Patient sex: M
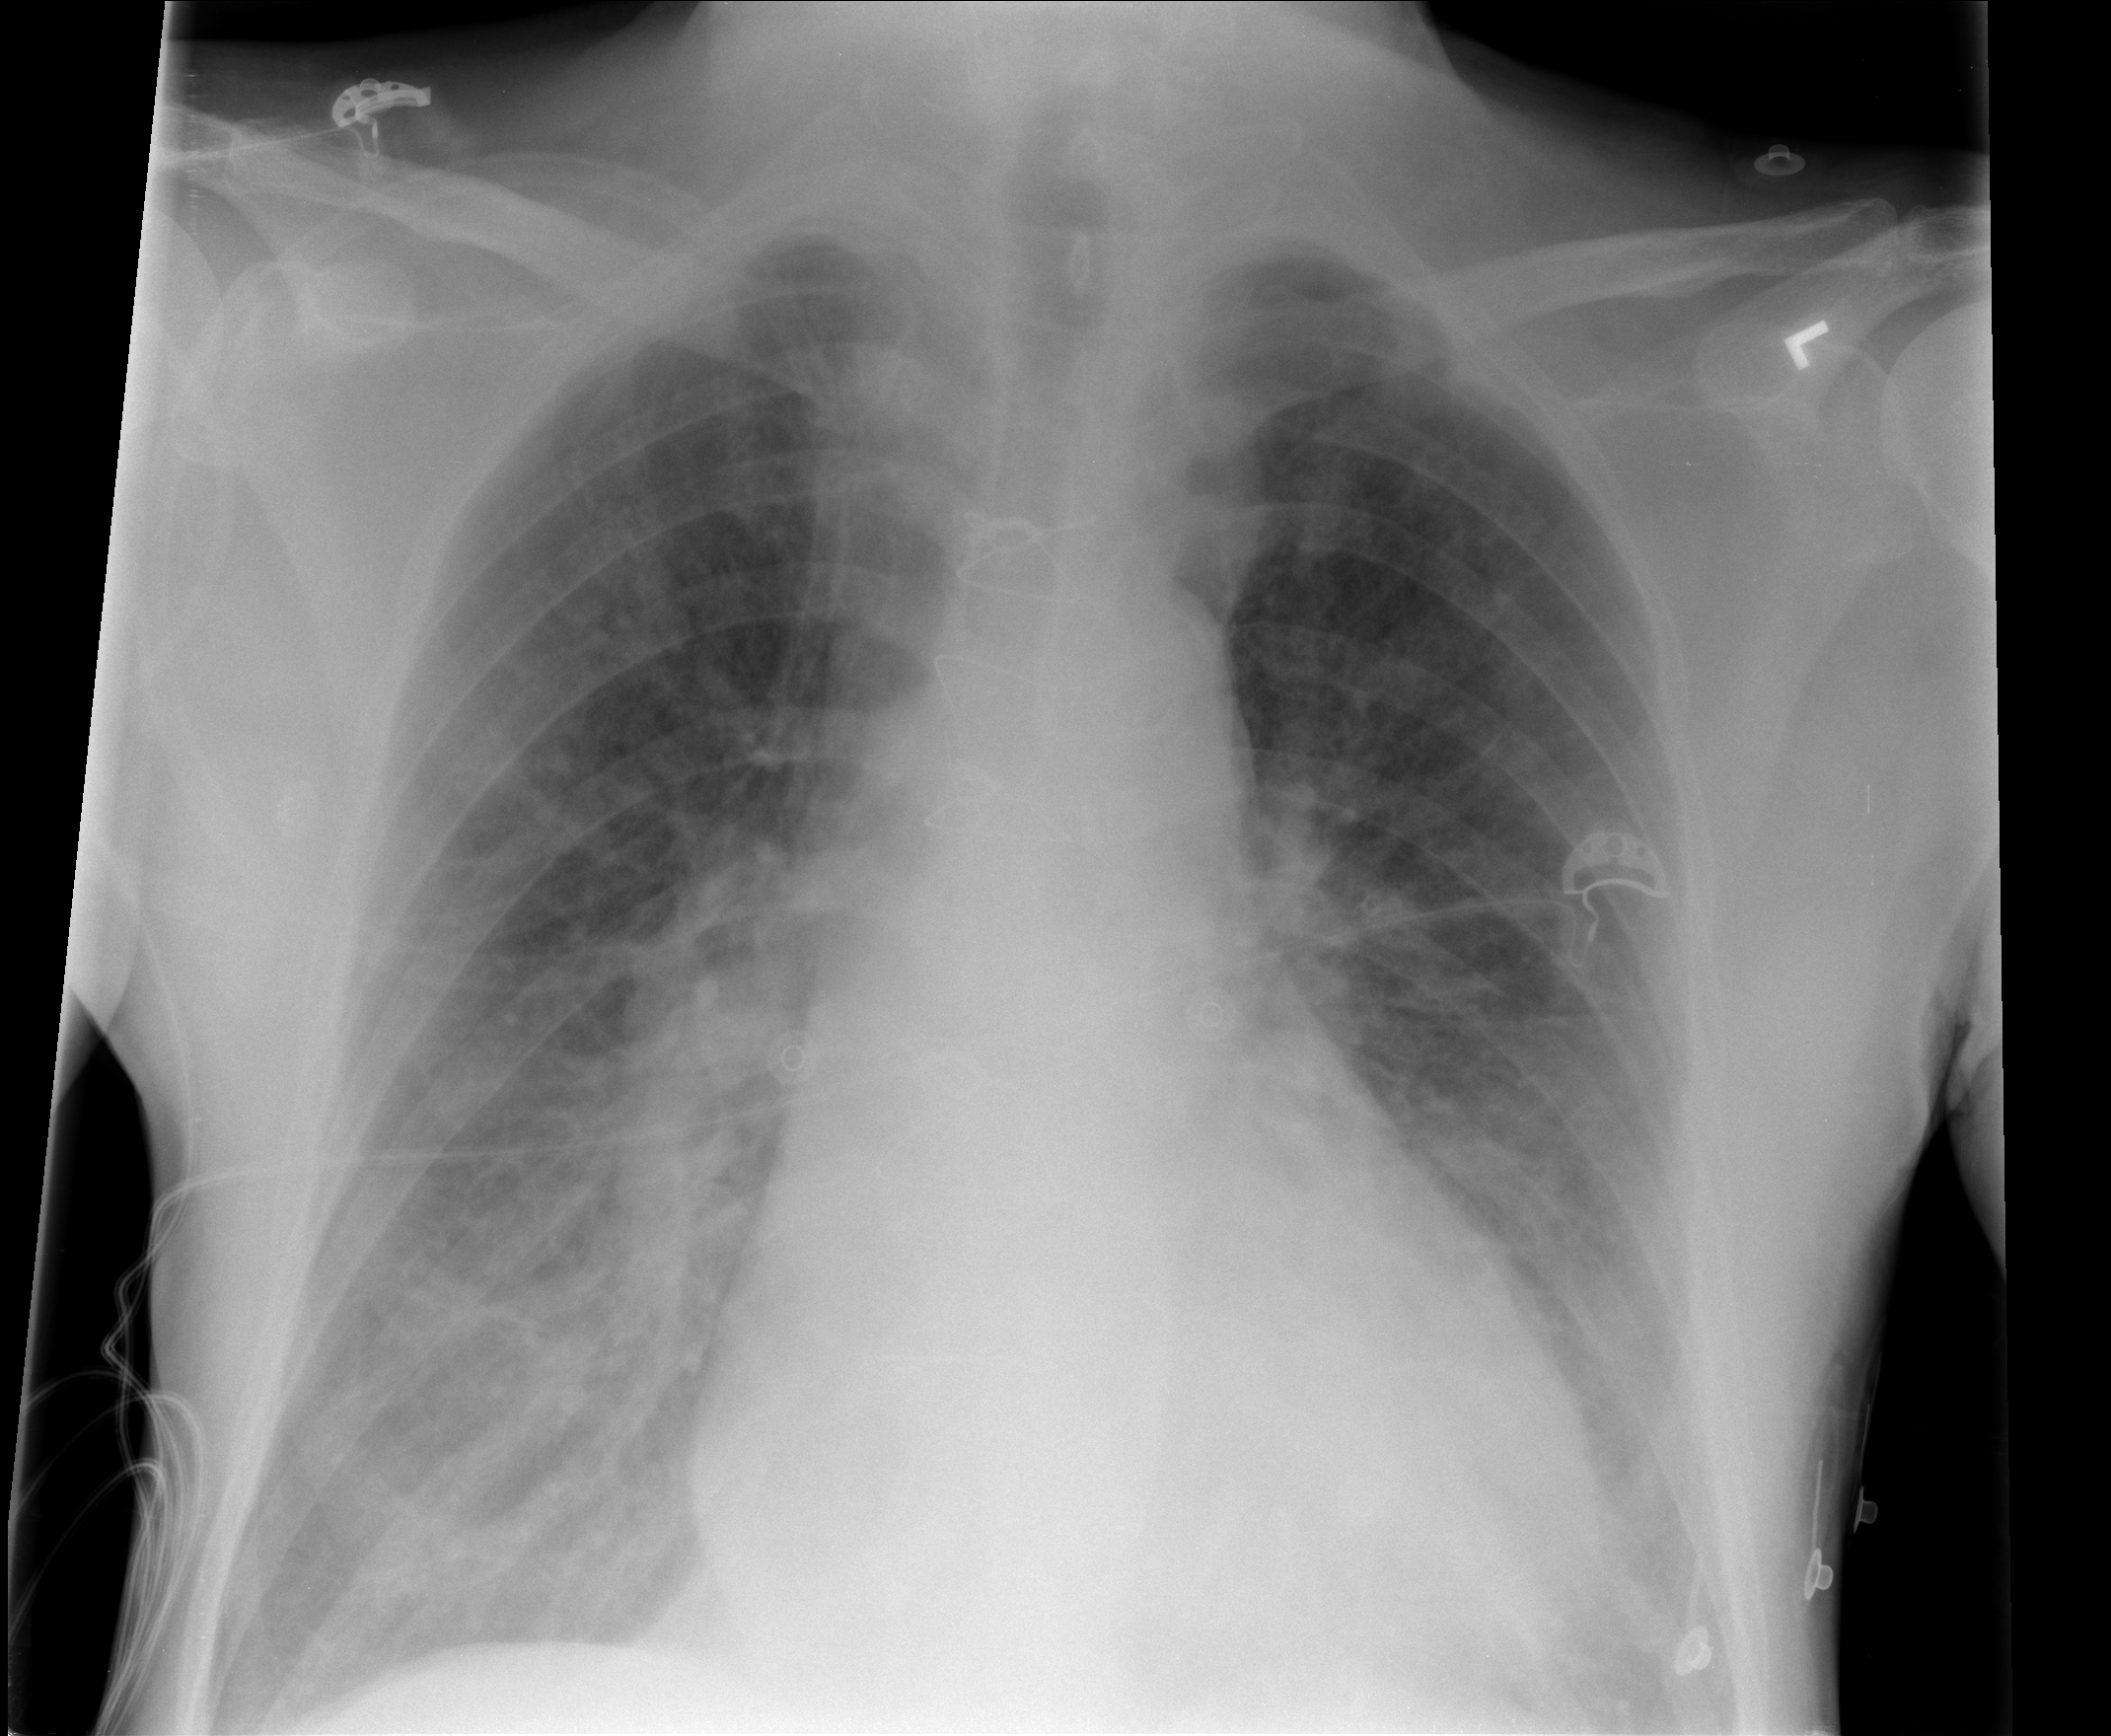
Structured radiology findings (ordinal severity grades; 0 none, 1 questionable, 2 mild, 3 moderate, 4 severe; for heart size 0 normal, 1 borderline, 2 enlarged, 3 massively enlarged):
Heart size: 0
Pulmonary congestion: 3
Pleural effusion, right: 2
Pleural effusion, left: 2
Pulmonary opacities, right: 0
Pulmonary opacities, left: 0
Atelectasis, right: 2
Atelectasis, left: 2